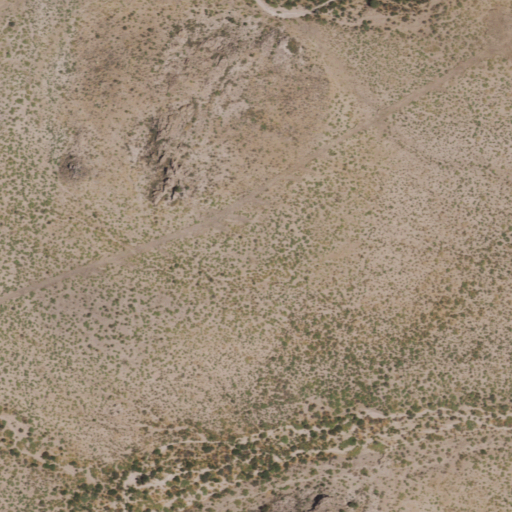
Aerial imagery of valley in New Mexico named Sycamore Canyon containing shrub and grassland